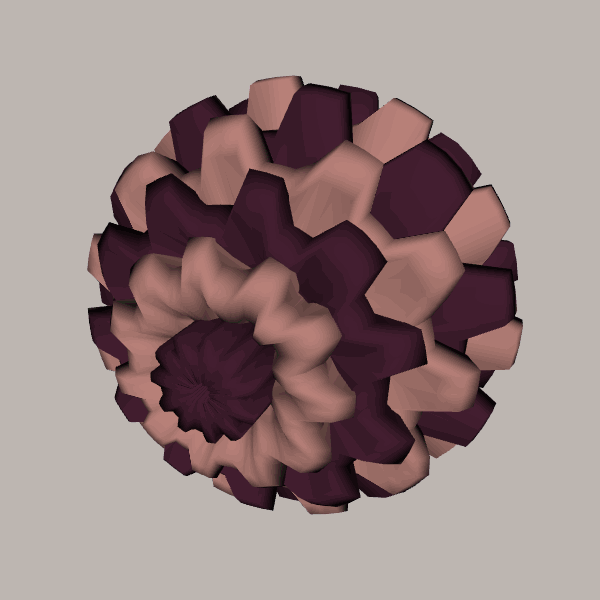
Background: light